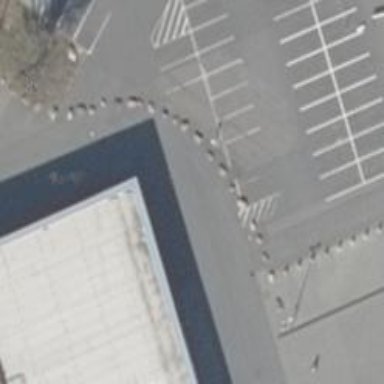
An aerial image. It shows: Pedestrian road.